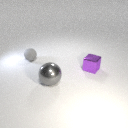
small gray rubber sphere behind large gray metal sphere